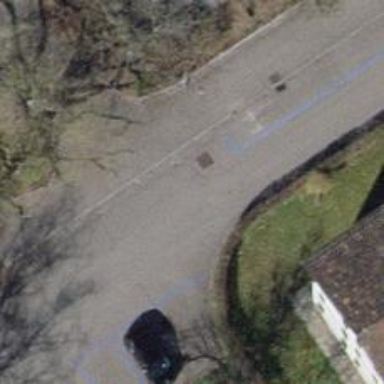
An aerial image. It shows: Residential road with asphalt surface. There is sidewalk on the left side.